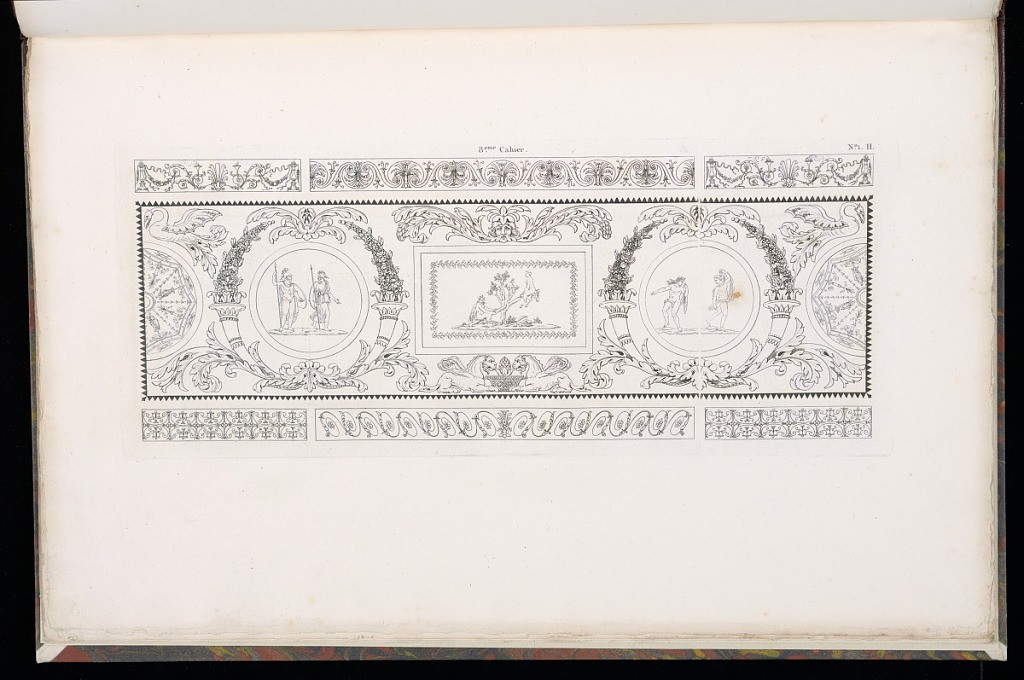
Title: Arabesque Ornament Design
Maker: Charles Normand, French, 1765 – 1840
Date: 1787–95
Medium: Etching on laid paper
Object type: Print
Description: A horizontal plate with arabesque ornament designs featuring Neoclassical and Empire style motifs, roundels and vignettes featuring figures and mythological creatures and ornament. Friezes with running patterns along the upper and lower sections with palmettes, s-scrolls, scrolling acanthus leaves and foliage, incense burners, fleurons, rosettes. Framing the roundels, scrolling acanthus leaves, winged lions, masks, cornucopia of fruit and flowers, and birds. The plate is numbered.